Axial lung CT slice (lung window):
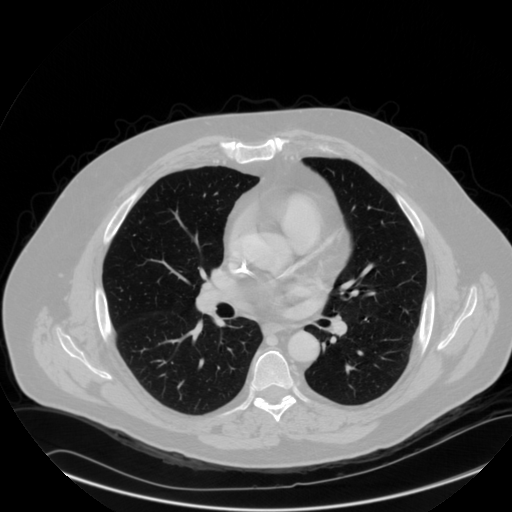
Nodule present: no